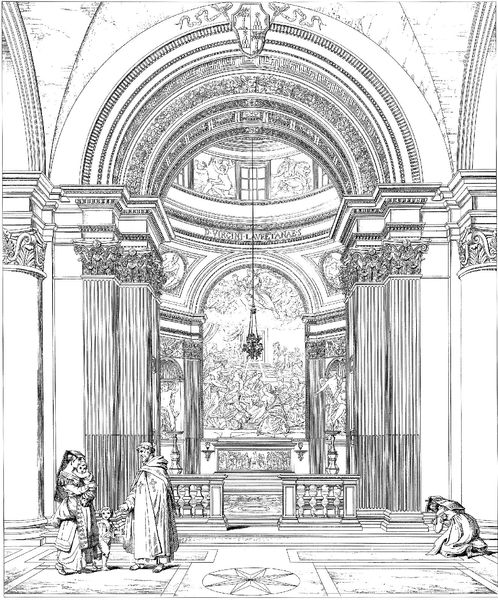
Titel: Rom, S. Maria del Popolo, Chigi-Kapelle
Künstler: Raffael
Standort: Rom, S. Maria del Popolo, Chigi-Kapelle (EU - I - Latium)
Schlagwörter: menschen, frau, grau, lampe, skizze, zeichnung, architektur, brüstung, kirche, boden, kind, mutter, relief, bogen, grafik, pilaster, figuren, rundbogen, kuppel, symmetrie, inschrift, tor, gewölbe, stern, balustrade, schwarz-weiß, knien, altar, portal, wappen, gesims, apsis, priester, chor, mönch, altarbild, kirce, tambour, baluster, grissaille, presbyterium, altarstufen